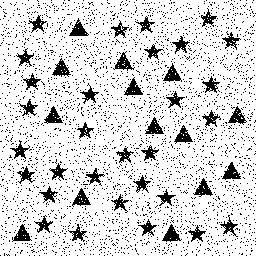
Squares: 0
Triangles: 14
Stars: 30
Total shapes: 44